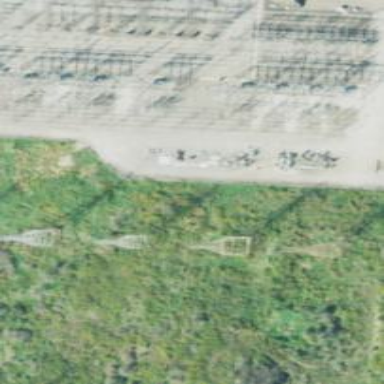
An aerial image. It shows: Lattice structure tower.